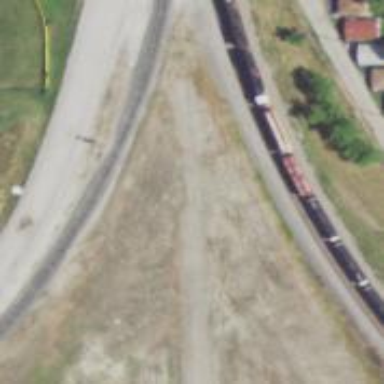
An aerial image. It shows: Junction on the railway.